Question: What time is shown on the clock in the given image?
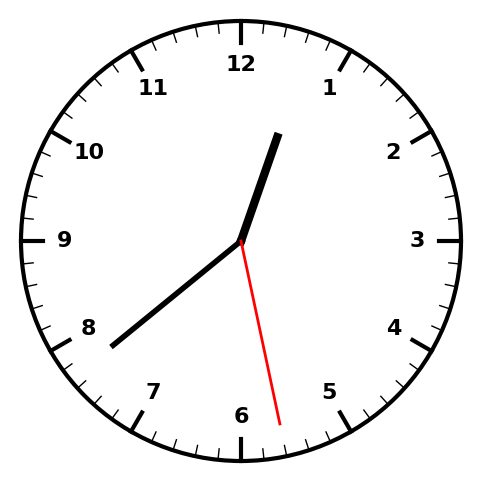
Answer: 12:38:28